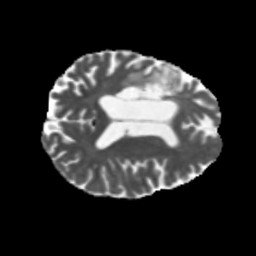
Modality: MD
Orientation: axial
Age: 68
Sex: female
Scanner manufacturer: siemens
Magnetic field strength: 3 T
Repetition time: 5.47 s
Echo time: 0.0854 s